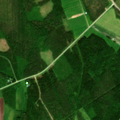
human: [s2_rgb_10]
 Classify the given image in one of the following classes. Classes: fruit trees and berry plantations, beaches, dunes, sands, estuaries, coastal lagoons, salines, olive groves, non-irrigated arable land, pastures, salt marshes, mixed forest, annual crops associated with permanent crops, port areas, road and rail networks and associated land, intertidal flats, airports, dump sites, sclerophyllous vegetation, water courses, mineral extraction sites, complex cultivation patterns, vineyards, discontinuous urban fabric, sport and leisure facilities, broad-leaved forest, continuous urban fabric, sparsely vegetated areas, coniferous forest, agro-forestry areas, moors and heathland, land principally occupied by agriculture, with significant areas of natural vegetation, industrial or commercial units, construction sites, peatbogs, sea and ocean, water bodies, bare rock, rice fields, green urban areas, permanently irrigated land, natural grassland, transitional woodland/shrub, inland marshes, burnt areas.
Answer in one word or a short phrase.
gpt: land principally occupied by agriculture, with significant areas of natural vegetation, coniferous forest, mixed forest